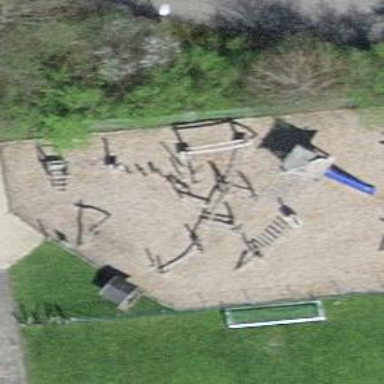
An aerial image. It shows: Playground area for leisure activities on the land.